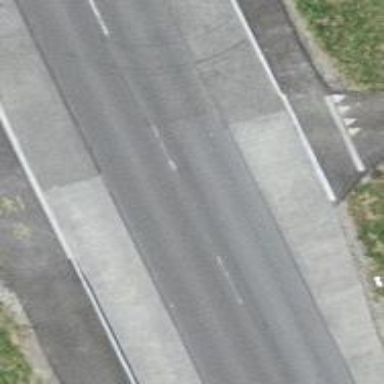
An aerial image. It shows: Secondary road with separate sidewalks on both sides.